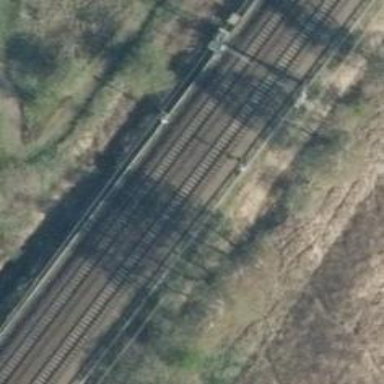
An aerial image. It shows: Railway signal.